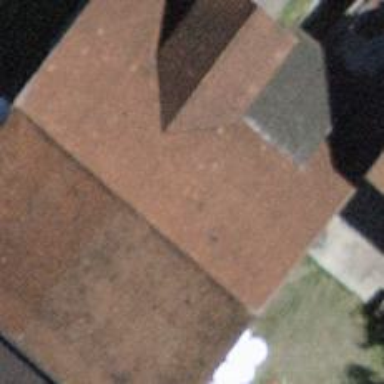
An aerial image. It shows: Barn.